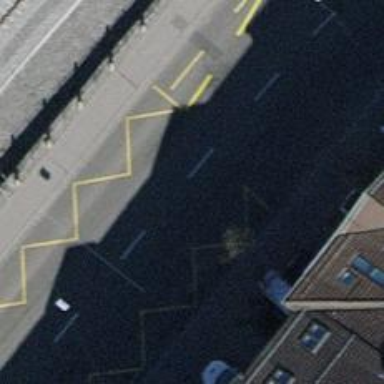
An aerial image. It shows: Trolleybus stop position for public transport.